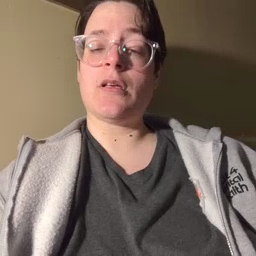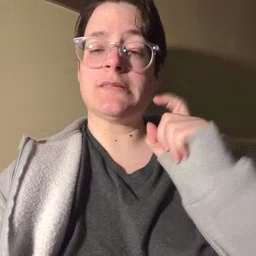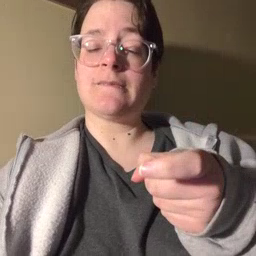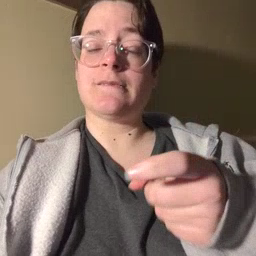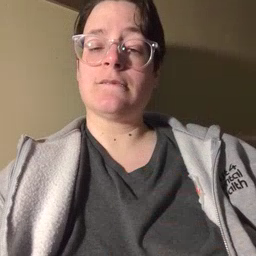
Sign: gift